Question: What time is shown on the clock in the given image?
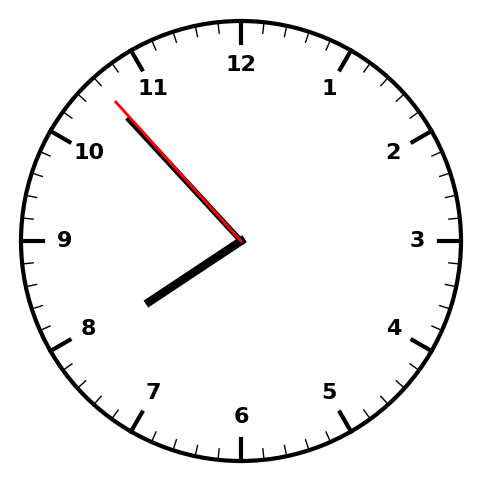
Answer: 07:52:53